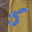
Label: 5